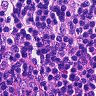
Metastatic tissue present: no